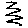
Label: zigzag